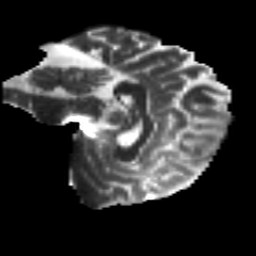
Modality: T2w
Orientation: sagittal
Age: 30
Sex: male
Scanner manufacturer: siemens
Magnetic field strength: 3 T
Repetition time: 8.8 s
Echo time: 0.085 s